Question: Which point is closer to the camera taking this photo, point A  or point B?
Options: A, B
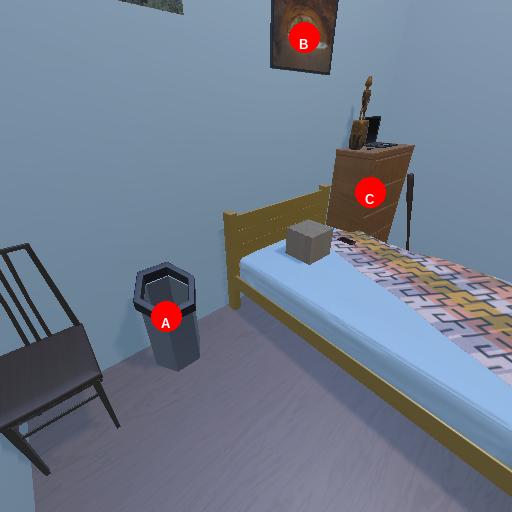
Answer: A